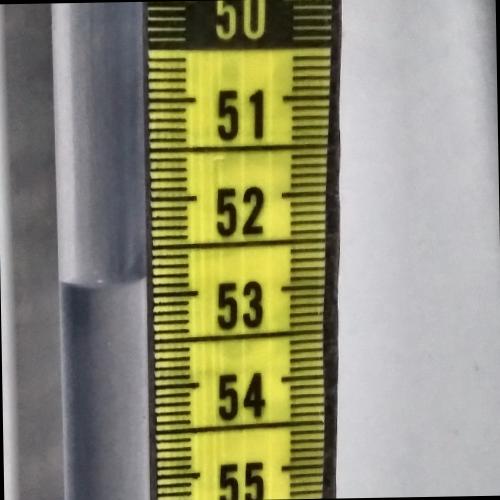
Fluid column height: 52.8 cm